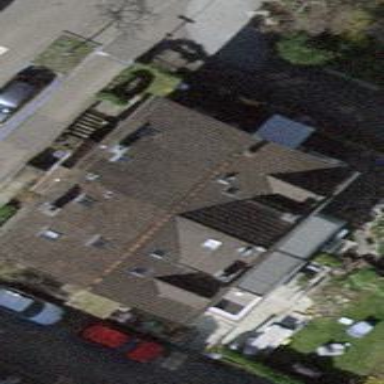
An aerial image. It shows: The roof of the building is hipped with orientation across.